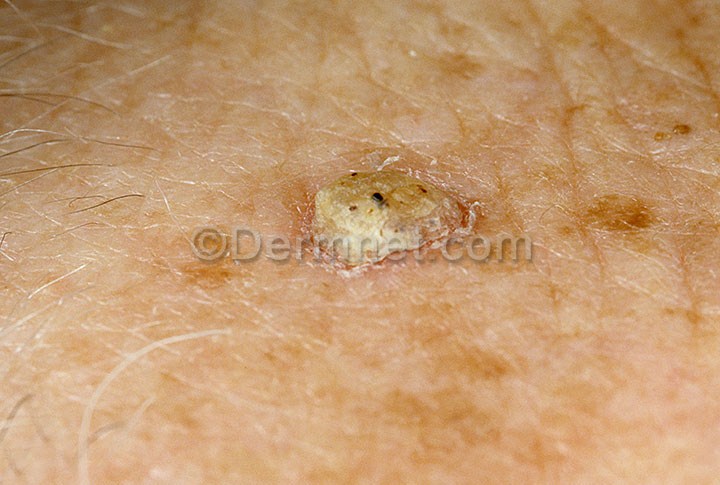
Disease: Actinic Keratosis Basal Cell Carcinoma and other Malignant Lesions